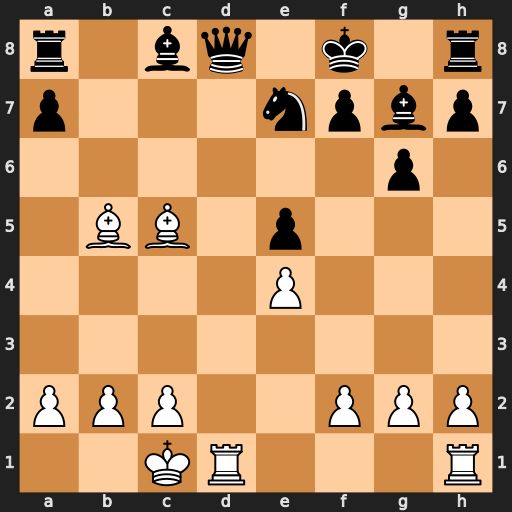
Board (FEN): r1bq1k1r/p3npbp/6p1/1BB1p3/4P3/8/PPP2PPP/2KR3R
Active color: w
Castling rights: -
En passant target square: -
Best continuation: Rxd8#